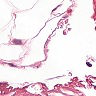
Metastatic tissue present: no